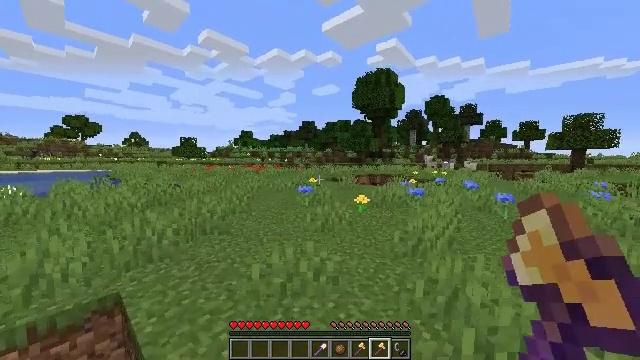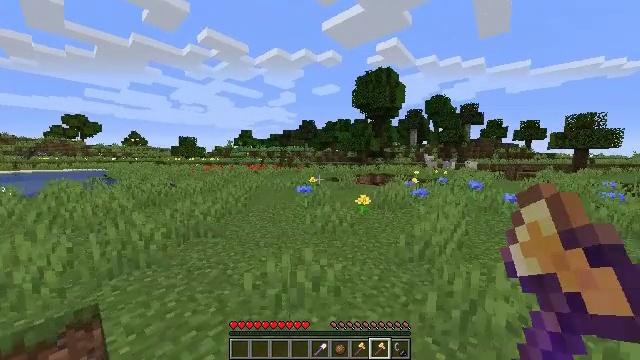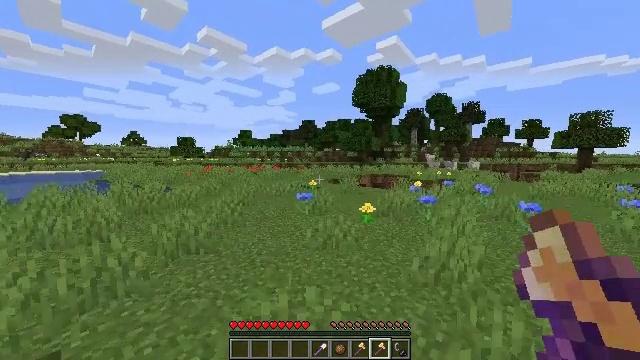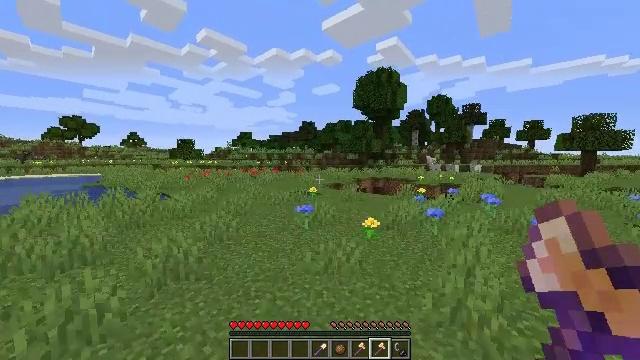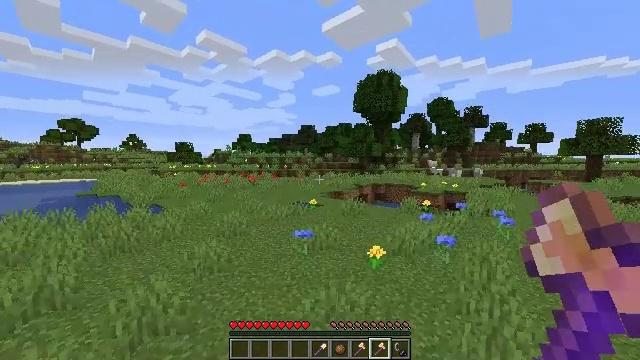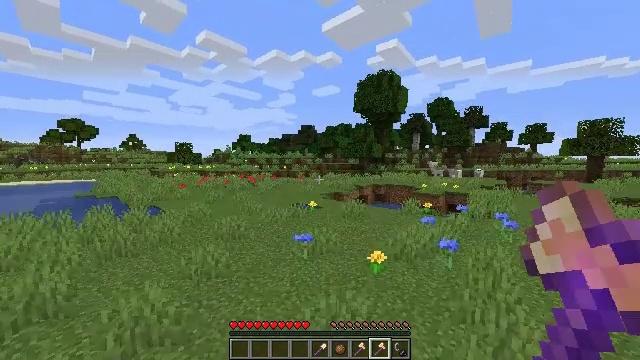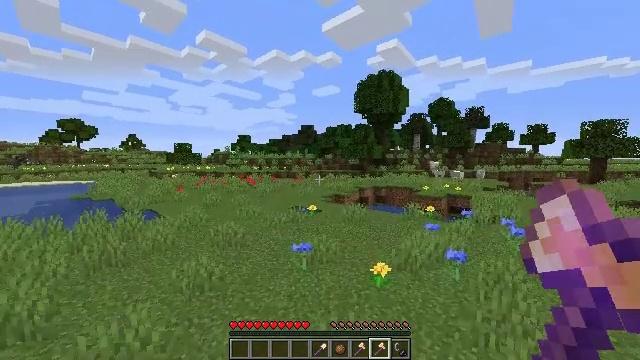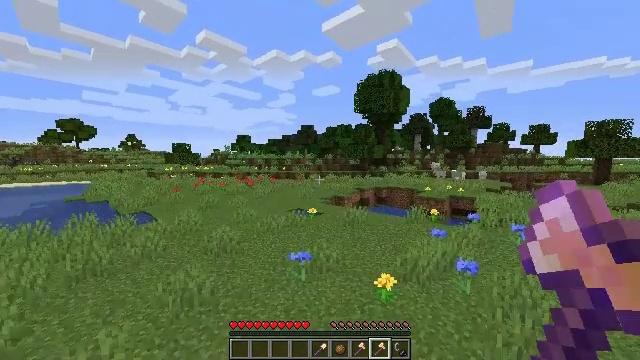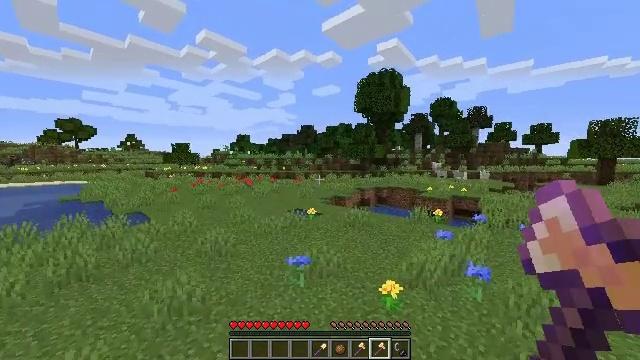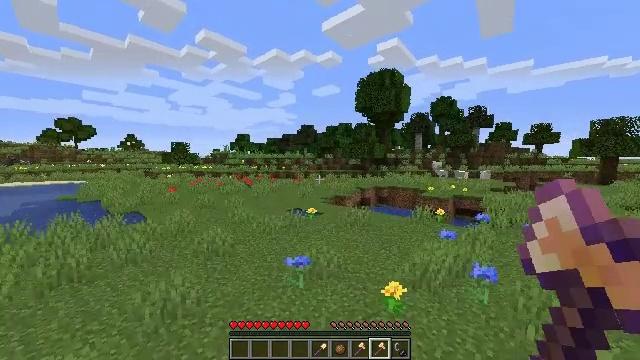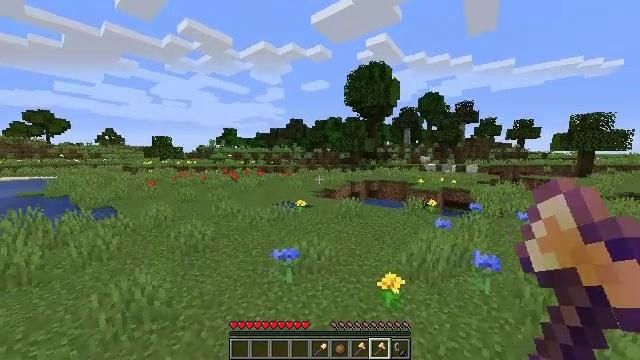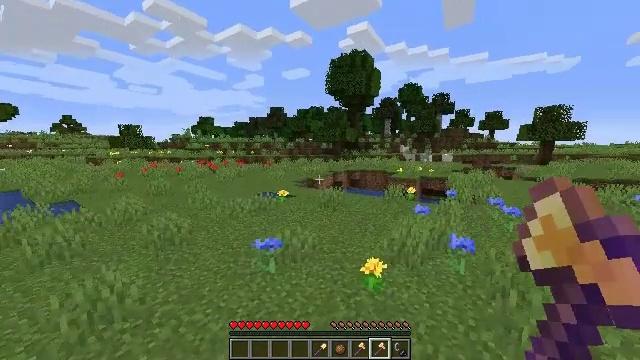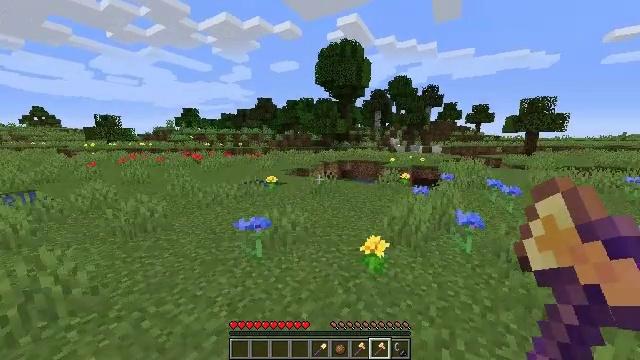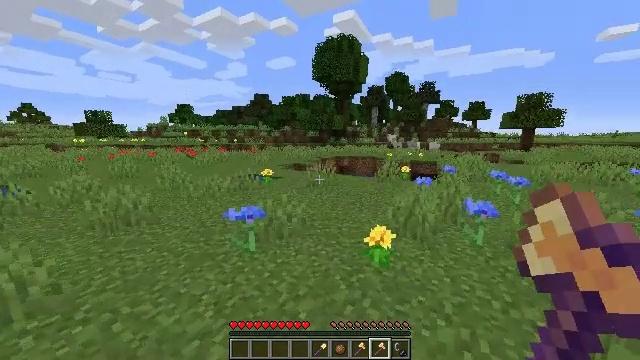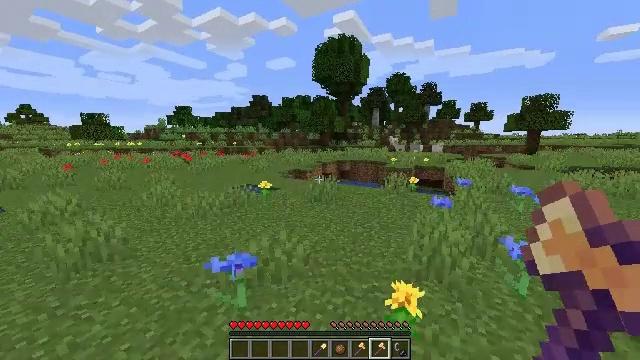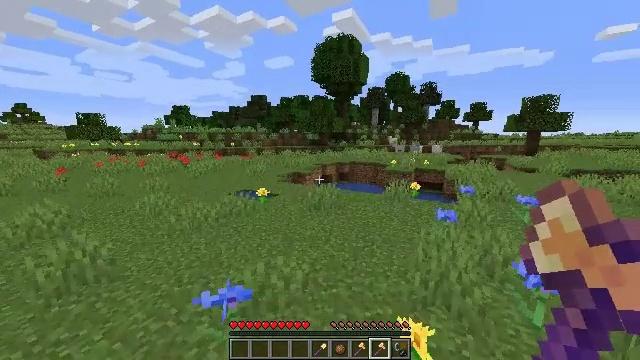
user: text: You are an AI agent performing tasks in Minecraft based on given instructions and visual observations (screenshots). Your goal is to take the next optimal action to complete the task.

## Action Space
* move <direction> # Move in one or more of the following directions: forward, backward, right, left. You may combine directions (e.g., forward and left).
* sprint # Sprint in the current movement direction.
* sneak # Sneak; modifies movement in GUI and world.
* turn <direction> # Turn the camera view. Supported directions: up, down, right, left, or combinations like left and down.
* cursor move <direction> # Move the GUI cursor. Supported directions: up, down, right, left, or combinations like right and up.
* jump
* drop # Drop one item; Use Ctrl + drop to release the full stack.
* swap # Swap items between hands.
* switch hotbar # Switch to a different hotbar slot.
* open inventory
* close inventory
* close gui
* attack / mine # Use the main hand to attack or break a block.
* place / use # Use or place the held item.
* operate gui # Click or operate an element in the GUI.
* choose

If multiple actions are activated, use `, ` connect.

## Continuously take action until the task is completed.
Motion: motion action
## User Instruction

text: Collect oak log for crafting.
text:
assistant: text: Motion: move forward
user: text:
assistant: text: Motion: move forward, jump
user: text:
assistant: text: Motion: move forward, jump
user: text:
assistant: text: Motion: move forward
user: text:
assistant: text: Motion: move forward
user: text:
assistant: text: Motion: move forward
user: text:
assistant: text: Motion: move forward
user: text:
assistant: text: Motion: move forward
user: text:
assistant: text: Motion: move forward
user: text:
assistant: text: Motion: move forward, turn right and down, jump
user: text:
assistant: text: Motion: move forward, turn right and down, jump
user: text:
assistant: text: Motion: move forward, turn right and down, jump
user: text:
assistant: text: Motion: move forward, jump
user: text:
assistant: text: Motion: move forward, jump
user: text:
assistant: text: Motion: move forward, jump
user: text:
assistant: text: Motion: move forward
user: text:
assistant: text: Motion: move forward, turn left
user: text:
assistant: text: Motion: move forward, turn left
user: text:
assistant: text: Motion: move forward, turn left
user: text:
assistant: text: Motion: move forward, turn left
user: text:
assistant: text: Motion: move forward
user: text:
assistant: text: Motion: move forward
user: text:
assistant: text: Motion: move forward
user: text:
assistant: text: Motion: move forward
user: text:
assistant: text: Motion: move forward
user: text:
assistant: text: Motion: move forward
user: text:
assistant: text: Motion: move forward, jump
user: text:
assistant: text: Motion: move forward, jump
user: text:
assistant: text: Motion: move forward, jump
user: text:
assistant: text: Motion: move forward, jump